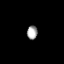
Tissue: prostate
Cell type: Fibroblasts
Senescence score: 0.7351
Nuclear area (px): 142
Mean DAPI intensity: 163.81